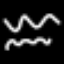
Label: squiggle